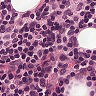
Metastatic tissue present: no